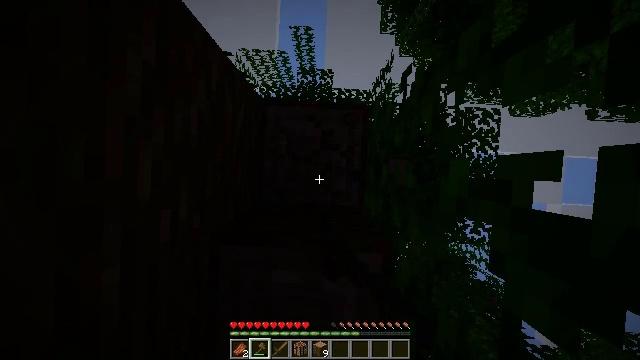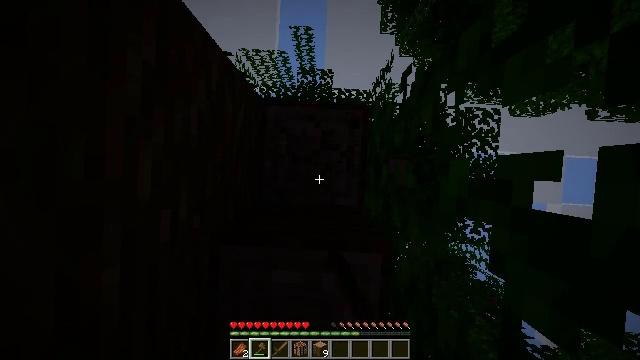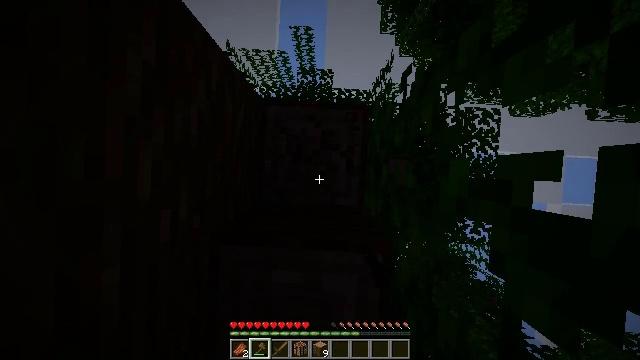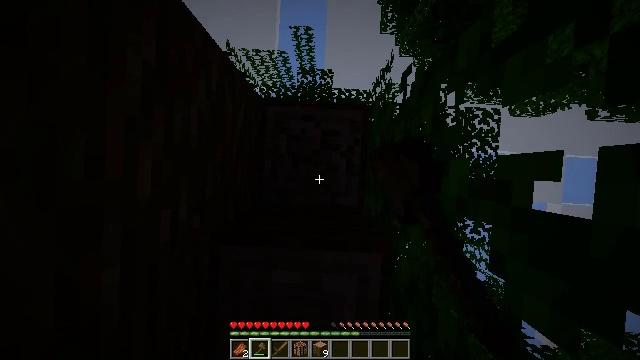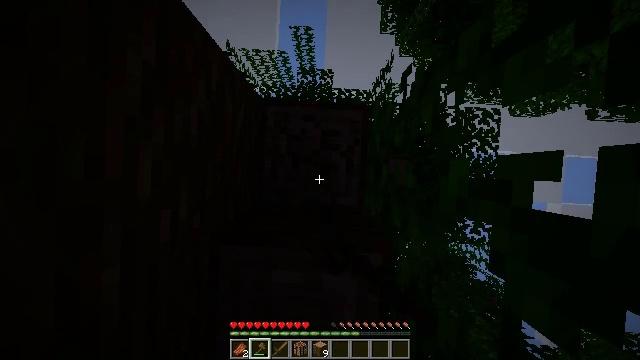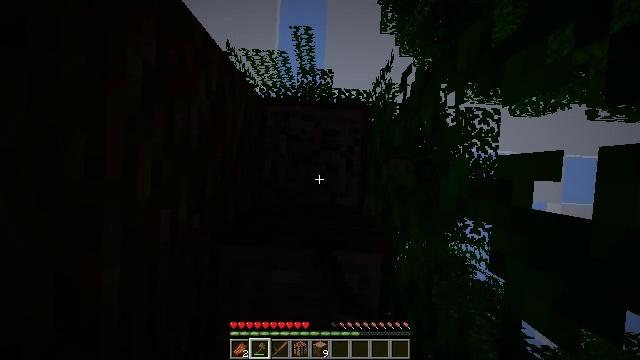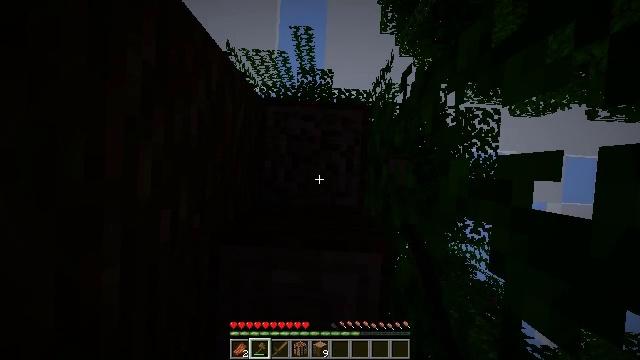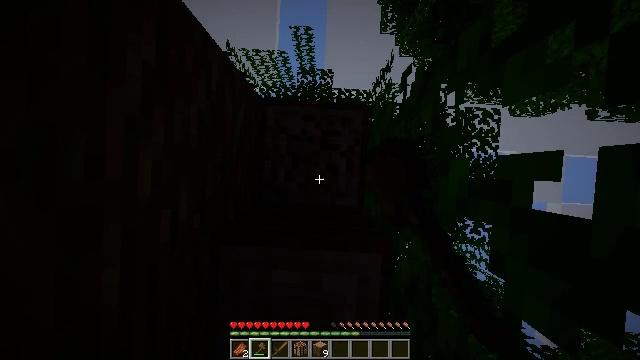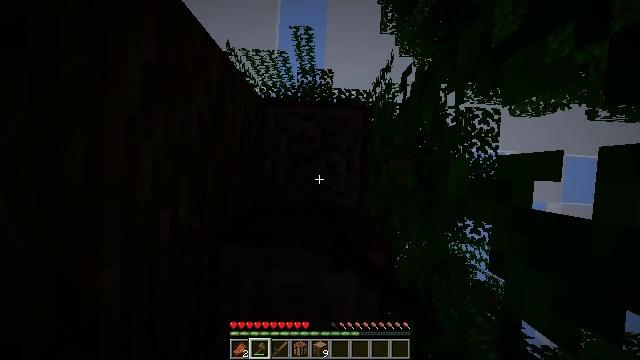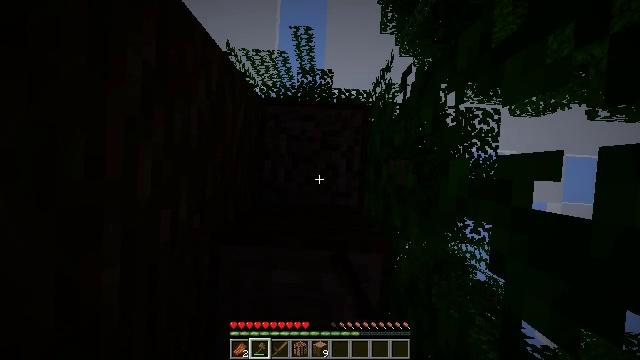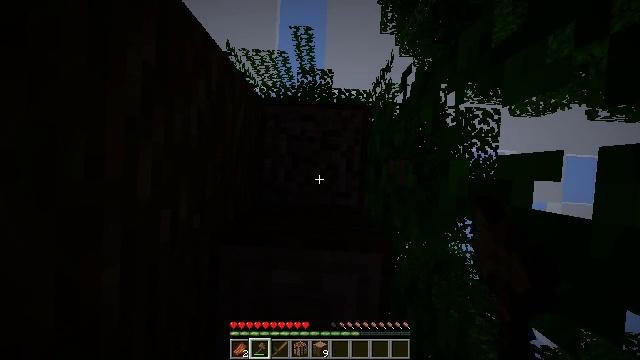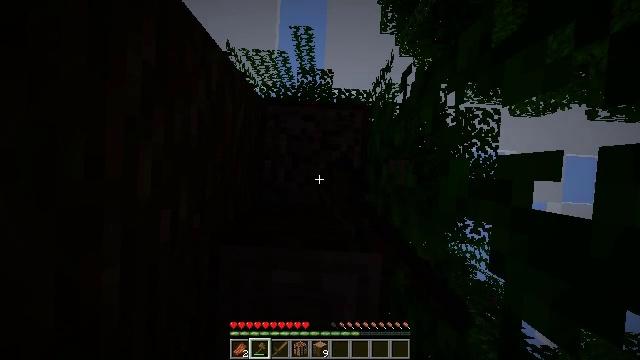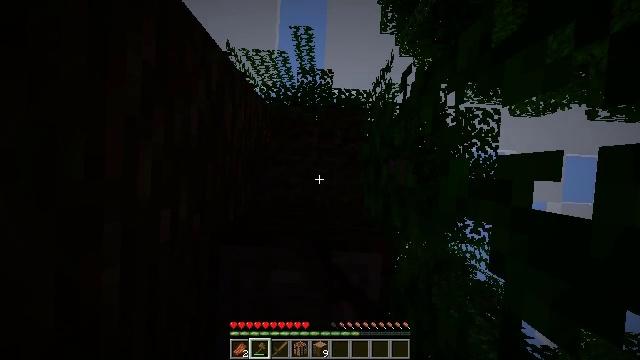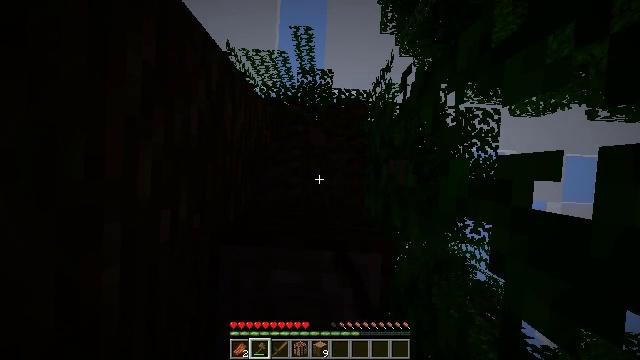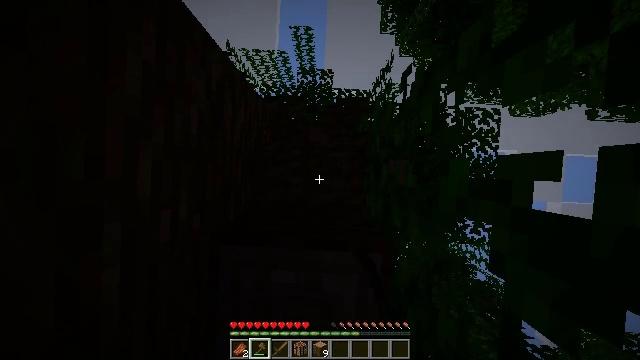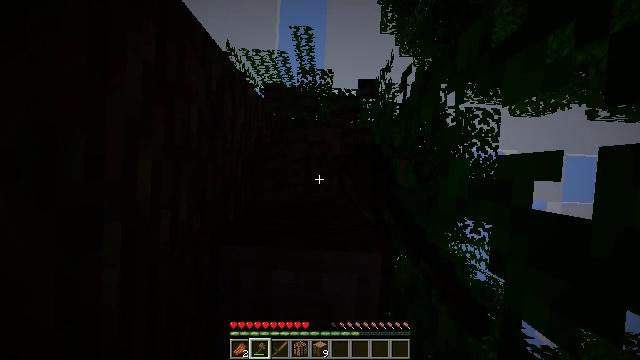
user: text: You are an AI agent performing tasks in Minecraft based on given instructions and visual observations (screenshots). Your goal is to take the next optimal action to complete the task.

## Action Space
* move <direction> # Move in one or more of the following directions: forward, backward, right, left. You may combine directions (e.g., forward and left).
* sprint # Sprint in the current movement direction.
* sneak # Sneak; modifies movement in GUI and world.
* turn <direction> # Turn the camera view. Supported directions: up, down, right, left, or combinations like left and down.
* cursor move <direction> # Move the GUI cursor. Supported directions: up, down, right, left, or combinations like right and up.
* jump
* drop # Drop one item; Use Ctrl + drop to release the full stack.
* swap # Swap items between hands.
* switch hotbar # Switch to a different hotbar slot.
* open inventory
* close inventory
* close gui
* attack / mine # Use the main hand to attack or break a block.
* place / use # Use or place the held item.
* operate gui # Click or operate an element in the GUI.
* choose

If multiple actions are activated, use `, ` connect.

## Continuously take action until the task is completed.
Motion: motion action
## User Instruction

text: Break the jungle log to gather wood.
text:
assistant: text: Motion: attack / mine
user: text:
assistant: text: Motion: attack / mine
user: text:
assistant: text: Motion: attack / mine
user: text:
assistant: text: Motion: attack / mine
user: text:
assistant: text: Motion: attack / mine
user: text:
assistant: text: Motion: attack / mine
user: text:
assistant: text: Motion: attack / mine
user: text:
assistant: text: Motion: attack / mine
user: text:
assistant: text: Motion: attack / mine
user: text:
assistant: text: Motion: attack / mine
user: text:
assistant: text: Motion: attack / mine
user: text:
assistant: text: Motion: attack / mine
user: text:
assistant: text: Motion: attack / mine
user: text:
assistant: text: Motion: attack / mine
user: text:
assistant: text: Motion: attack / mine
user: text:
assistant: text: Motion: attack / mine
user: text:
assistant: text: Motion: attack / mine
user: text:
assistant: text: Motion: attack / mine
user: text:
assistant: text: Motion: attack / mine
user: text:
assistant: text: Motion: attack / mine
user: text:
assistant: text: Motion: attack / mine
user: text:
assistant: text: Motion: attack / mine
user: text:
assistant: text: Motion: attack / mine
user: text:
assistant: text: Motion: attack / mine
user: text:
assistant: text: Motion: attack / mine
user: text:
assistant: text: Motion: attack / mine
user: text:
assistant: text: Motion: attack / mine
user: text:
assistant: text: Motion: attack / mine
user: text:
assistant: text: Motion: attack / mine
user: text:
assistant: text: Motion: attack / mine